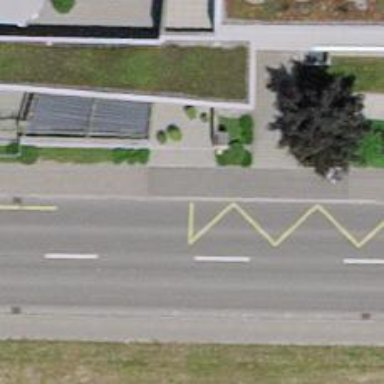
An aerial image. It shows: Platform for public transport is situated by the road.